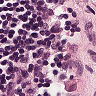
Metastatic tissue present: no